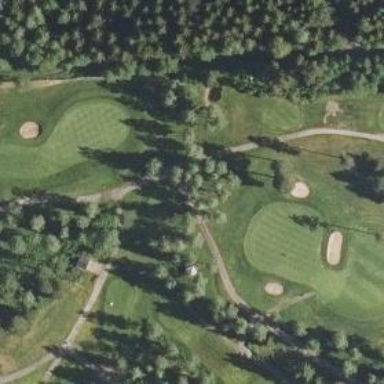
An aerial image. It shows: Path for both road and golf.